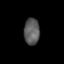
Tissue: prostate
Cell type: T cells
Senescence score: 0.3343
Nuclear area (px): 407
Mean DAPI intensity: 91.047